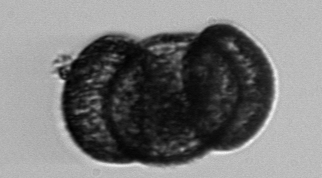
Label: pollen